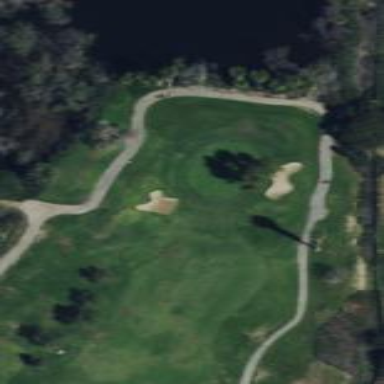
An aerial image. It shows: Area with grass used as rough in golf course.